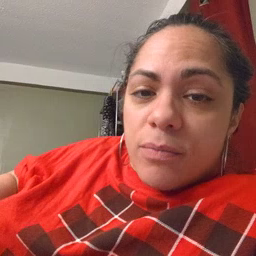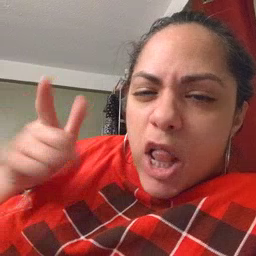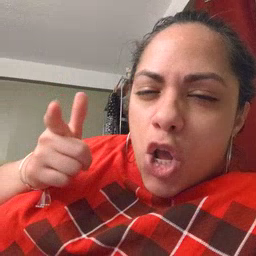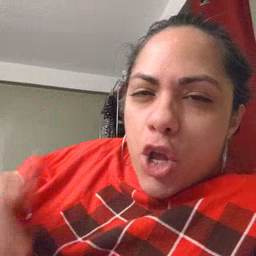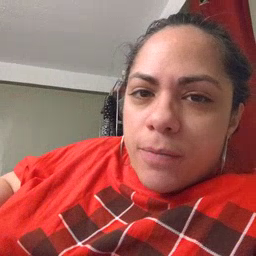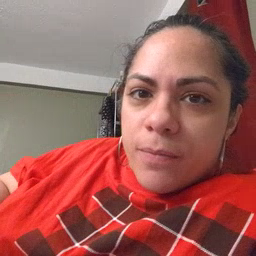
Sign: later